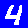
Digit: 4